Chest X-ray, PA view. Patient: 46 years old, sex M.
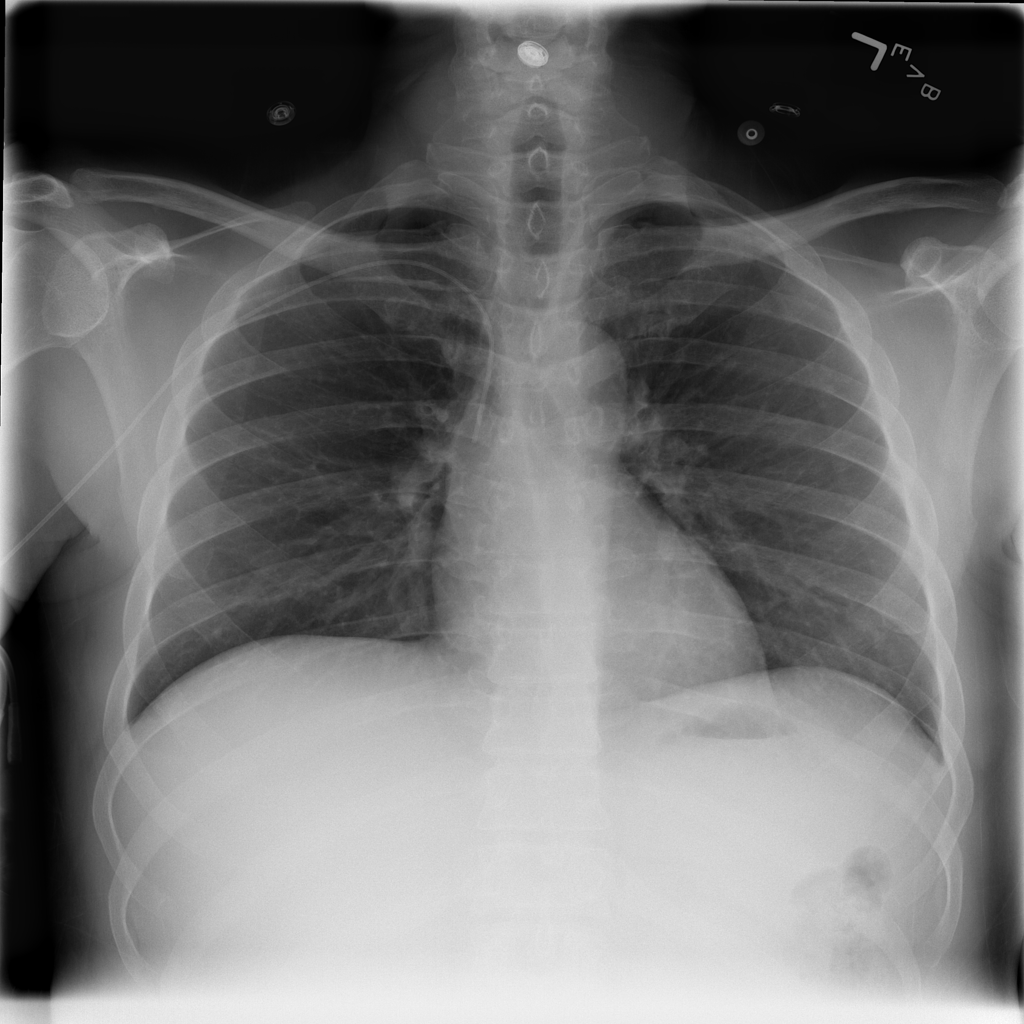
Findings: No Finding